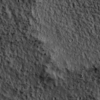
Label: not_dusty